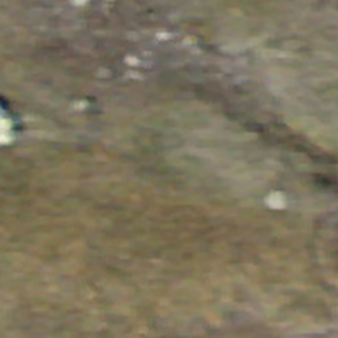
Label: other